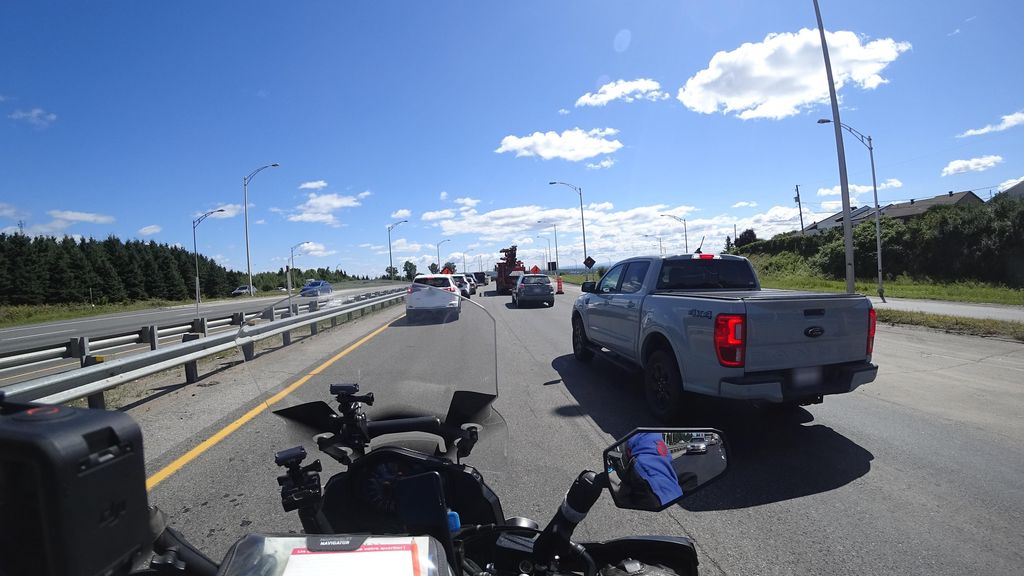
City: quebec_city